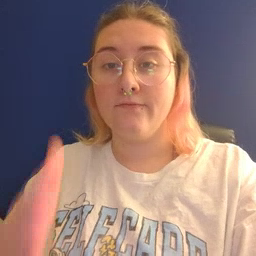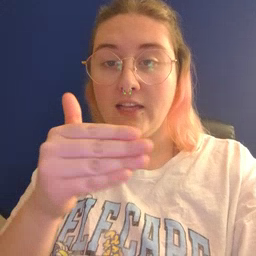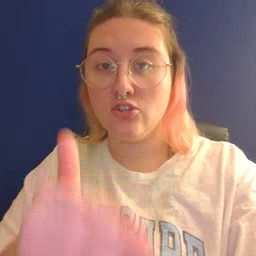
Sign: fish